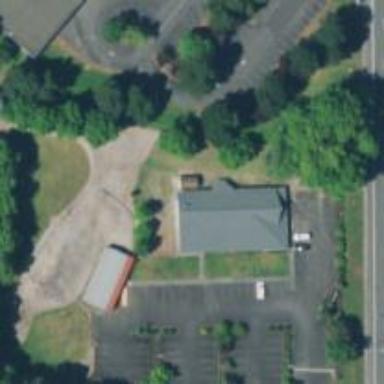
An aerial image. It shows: Place of worship.